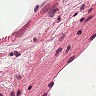
Metastatic tissue present: no